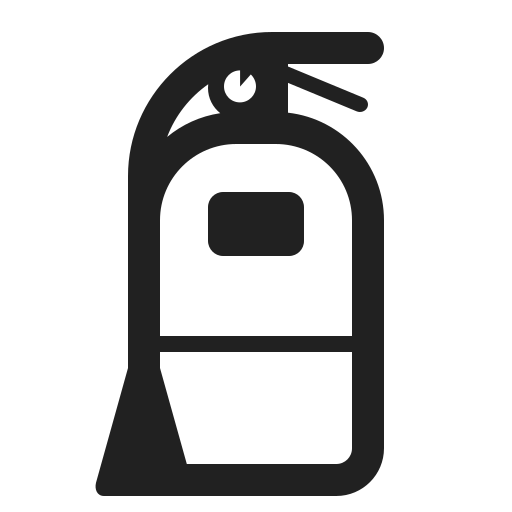
fire extinguisher high contrast